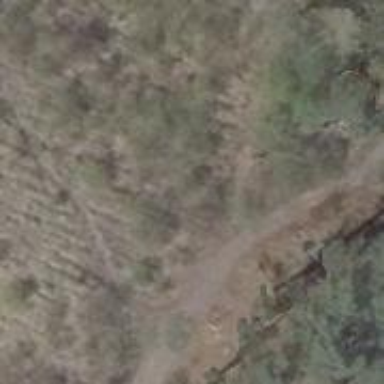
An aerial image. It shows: Sandy track road.